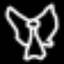
Label: angel